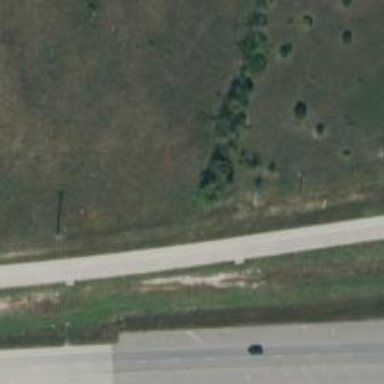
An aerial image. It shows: Asphalt trunk link road.